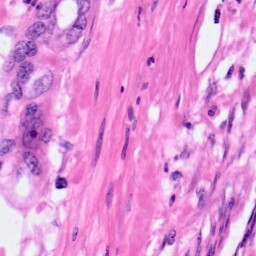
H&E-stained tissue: Pancreatic